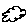
Label: cloud